Question: I'm trying to solve this problem and I'm not sure what to do next.
<URL>
Suppose that some preliminary image preprocessing was already done and you have data in form of coordinates of stars on two pictures. These pictures are about 100x100 millimeters, and coordinates are also given in millimeters relative to their center. Look at the schematic reprsentation below:

You see that in both pictures stars are shown in roughly circular area (think of it as of apperture of our telescope), and you can find out that they represent the same piece of the sky - thoulgh slightly rotated and slightly shifted.
You also can see that one of the stars (marked with red arrows) have changed its position relative to others.
Your task is to find out such a "wandering star" for it could be comet or asteroid with high probability.
Note that some stars which are close to the edge could be absent from one of pictures (due to shift) - but the "wandering star" is not that far from the center and therefore is presented on both of images.
contains two sections corresponding to two images.
Each sequence starts with a single integer - amount of stars listed.
Then the coordinates (X and Y) of stars follow.
should give two indexes (0-based) of the wandering star in the first and second section respectively.
The example is the same as pictures above. The star #29 from the first section with coordinates (-18.2, 11.1) is the same as the star #3 from the second section with coordinates (-19.7, 6.9).
94 # section 1 contains 94 stars
-47.5 -10.4
19.1 25.9
18.9 -10.4
-2.1 -47.6
...
...
92 # section 2 contains 92 stars
-14.8 10.9
18.8 -0.1
-11.3 5.7
-19.7 6.9
-11.5 -16.7
-45.4 -15.3
6.0 -46.9
-24.1 -26.3
30.2 27.4
...
...
The problem is that the vectors do no match, and don't even have the same size. So for example the first vector in the first section doesn't match the first in the second section, so I can't calculate the rotation matrix based on that. I also tried calculating it based on the centroids of each section, but some points on the edge might be absent, so they will have different centroids(I tried including only the vectors who's length is < 40, the size still doesn't match).
So my question is what should I base my calculations on? How do I find some matching vectors so I can calculate the rotation matrix on them? I need a push in the right direction.
What I did is implement the functions to find the rotation matrix between two given vectors. The formula I'm using:
transformed_vector = R * original_vector + t
where R is the rotation matrix and since the vector also moves along the axis a bit I'm also adding t
Now all I need is two vectors to base my calculations on.
Edit: I should probably mention that I'm actually given two arrays of vectors, one for each image, I'm not actually given the images. I need to find the star that moved based on those vectors.
Thanks!
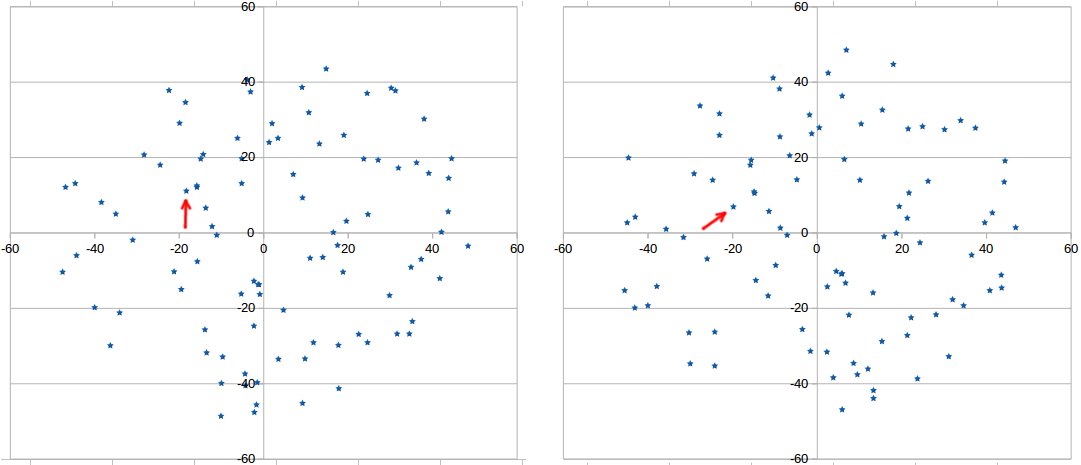
Answer: Have found some time/mood for this to make it more robust
- 'xy0[],xy1[]'- 'max_r'- 'max_err'
so here is the Algorithm:
1. sort xy0[] by x asc this makes the search faster and easier
2. find star clusters in xy0[] loop through all stars and cross reference them with stars nearby because of sorting the nearby stars will be also near current star index so just search close area before and after this star in array until x-distance cross the max_r add cluster to cl0[] cluster list if found (cluster is 2 and more close stars) before adding new cluster check if no cluster is near it and merge if too close to another cluster instead
3. full recompute found clusters avg coordinate distances between all stars inside sort them by distance asc
4. do the 1.,2.,3. also for xy1[],cl1[]
5. find matches between clusters so check if the distances list inside are the same (remember the lowest sum of abs error) if error is bigger then max_err reject this cluster match this is strong matching have tested on many clusters (big max_r) without miss match on this dataset
6. take 2 clusters from found clusters in cl0[] that have match found
7. take also the matched clusters
8. compute transformation between xy0[],xy1[] from this 4 points I use avg coordinate of cluster and it matches perfectly
This is the visual result:
- - 'xy0[]'- 'xy1[]'- 'xy0[]'- 'xy1[]'-
I use my own 'List<T>' template ...
- - 'List<int> x;''int x[];'- 'x[i]'- 'x.num'- 'x.add(5);''x[x.num]=5; x.num++;'
From this point you can check for matches between 'xy0 and transformed xy1'
- - 'max_err'- - - - - 'ix0[],ix1[]'
'''
//---------------------------------------------------------------------------
// answer: 29 3
// input data:
const int n0=94; double xy0[n0][2]=
{
-47.5,-10.4,19.1,25.9,18.9,-10.4,-2.1,-47.6,41.8,-12.1,-15.7,12.1,-11.0,-0.6,
-15.6,-7.6,14.9,43.5,16.6,0.1,3.6,-33.5,-14.2,20.8,17.8,-29.8,-2.2,-12.8,
44.6,19.7,17.9,-41.3,24.6,37.0,43.9,14.5,23.8,19.6,-4.2,-40.5,32.0,17.2,
22.6,-26.9,9.9,-33.4,-13.6,6.6,48.5,-3.5,-9.9,-39.9,-28.2,20.7,7.1,15.5,
-36.2,-29.9,-18.2,11.1,-1.2,-13.7,9.3,9.3,39.2,15.8,-5.2,-16.2,-34.9,5.0,
-13.4,-31.8,24.7,-29.1,1.4,24.0,-24.4,18.0,11.9,-29.1,36.3,18.6,30.3,38.4,
4.8,-20.5,-46.8,12.1,-44.2,-6.0,-1.4,-39.7,-1.0,-13.7,13.3,23.6,37.4,-7.0,
-22.3,37.8,17.6,-3.3,35.0,-9.1,-44.5,13.1,-5.1,19.7,-12.1,1.7,-30.9,-1.9,
-19.4,-15.0,10.8,31.9,19.7,3.1,29.9,-16.6,31.7,-26.8,38.1,30.2,3.5,25.1,
-14.8,19.6,2.1,29.0,-9.6,-32.9,24.8,4.9,-2.2,-24.7,-4.3,-37.4,-3.0,37.4,
-34.0,-21.2,-18.4,34.6,9.3,-45.2,-21.1,-10.3,-19.8,29.1,31.3,37.7,27.2,19.3,
-1.6,-45.6,35.3,-23.5,-39.9,-19.8,-3.8,40.6,-15.7,12.5,-0.8,-16.3,-5.1,13.1,
-13.8,-25.7,43.8,5.6,9.2,38.6,42.2,0.2,-10.0,-48.6,14.1,-6.5,34.6,-26.8,
11.1,-6.7,-6.1,25.1,-38.3,8.1,
};
const int n1=92; double xy1[n1][2]=
{
-14.8,10.9,18.8,-0.1,-11.3,5.7,-19.7,6.9,-11.5,-16.7,-45.4,-15.3,6.0,-46.9,
-24.1,-26.3,30.2,27.4,21.4,-27.2,12.1,-36.1,23.8,-38.7,41.5,5.3,-8.7,25.5,
36.6,-5.9,43.7,-14.6,-9.7,-8.6,34.7,-19.3,-15.5,19.3,21.4,3.9,34.0,29.8,
6.5,19.5,28.2,-21.7,13.4,-41.8,-25.9,-6.9,37.5,27.8,18.1,44.7,-43.0,-19.9,
-15.7,18.0,2.4,-31.6,9.6,-37.6,15.4,-28.8,43.6,-11.2,4.6,-10.2,-8.8,38.2,
8.7,-34.6,-4.7,14.1,-1.7,31.3,0.6,27.9,26.3,13.7,-1.2,26.3,32.1,-17.7,
15.5,32.6,-14.4,-12.6,22.3,-22.5,7.0,48.5,-6.4,20.5,-42.9,4.2,-23.0,31.6,
-24.6,14.0,-30.2,-26.5,-29.0,15.7,6.0,36.3,44.3,13.5,-27.6,33.7,13.4,-43.9,
10.5,28.9,47.0,1.4,10.2,14.0,13.3,-15.9,-3.4,-25.6,-14.7,10.5,21.6,27.6,
21.8,10.6,-37.8,-14.2,7.6,-21.8,-8.6,1.3,6.8,-13.3,40.9,-15.3,-10.3,41.1,
6.0,-10.8,-1.5,-31.4,-35.6,1.0,2.5,-14.3,24.4,-2.6,-24.1,-35.3,-29.9,-34.7,
15.9,-1.0,19.5,7.0,44.5,19.1,39.7,2.7,2.7,42.4,-23.0,25.9,25.0,28.2,31.2,-32.8,
3.9,-38.4,-44.8,2.7,-39.9,-19.3,-7.0,-0.6,5.8,-10.9,-44.5,19.9,-31.5,-1.2,
};
//---------------------------------------------------------------------------
struct _dist // distance structure
{
int ix; // star index
double d; // distance to it
_dist(){}; _dist(_dist& a){ *this=a; }; ~_dist(){}; _dist* operator = (const _dist *a) { *this=*a; return this; }; /*_dist* operator = (const _dist &a) { ...copy... return this; };*/
};
struct _cluster // star cluster structure
{
double x,y; // avg coordinate
int iy; // ix of cluster match in the other set or -1
double err; // error of cluster match
List<int> ix; // star ix
List<double> d; // distances of stars ix[] against each other
_cluster(){}; _cluster(_cluster& a){ *this=a; }; ~_cluster(){}; _cluster* operator = (const _cluster *a) { *this=*a; return this; }; /*_cluster* operator = (const _cluster &a) { ...copy... return this; };*/
};
const double max_r=5.0; // find cluster max radius
const double max_err=0.2; // match cluster max distance error treshold
const double max_rr=max_r*max_r;
const double max_errr=max_err*max_err;
int wi0,wi1; // result wandering star ix ...
int ix0[n0],ix1[n1]; // original star indexes
List<_cluster> cl0,cl1; // found clusters
double txy1[n1][2]; // transformed xy1[]
//---------------------------------------------------------------------------
double atanxy(double x,double y)
{
const double pi=M_PI;
const double pi2=2.0*M_PI;
int sx,sy;
double a;
const double _zero=1.0e-30;
sx=0; if (x<-_zero) sx=-1; if (x>+_zero) sx=+1;
sy=0; if (y<-_zero) sy=-1; if (y>+_zero) sy=+1;
if ((sy==0)&&(sx==0)) return 0;
if ((sx==0)&&(sy> 0)) return 0.5*pi;
if ((sx==0)&&(sy< 0)) return 1.5*pi;
if ((sy==0)&&(sx> 0)) return 0;
if ((sy==0)&&(sx< 0)) return pi;
a=y/x; if (a<0) a=-a;
a=atan(a);
if ((x>0)&&(y>0)) a=a;
if ((x<0)&&(y>0)) a=pi-a;
if ((x<0)&&(y<0)) a=pi+a;
if ((x>0)&&(y<0)) a=pi2-a;
return a;
}
//---------------------------------------------------------------------------
void compute()
{
int i0,i1,e,f;
double a,x,y;
// original indexes (to keep track)
for (e=0;e<n0;e++) ix0[e]=e;
for (e=0;e<n1;e++) ix1[e]=e;
// sort xy0[] by x asc
for (e=1;e;) for (e=0,i0=0,i1=1;i1<n0;i0++,i1++)
if (xy0[i0][0]>xy0[i1][0])
{
e=ix0[i0] ; ix0[i0] =ix0[i1] ; ix0[i1] =e; e=1;
a=xy0[i0][0]; xy0[i0][0]=xy0[i1][0]; xy0[i1][0]=a;
a=xy0[i0][1]; xy0[i0][1]=xy0[i1][1]; xy0[i1][1]=a;
}
// sort xy1[] by x asc
for (e=1;e;) for (e=0,i0=0,i1=1;i1<n1;i0++,i1++)
if (xy1[i0][0]>xy1[i1][0])
{
e=ix1[i0] ; ix1[i0] =ix1[i1] ; ix1[i1] =e; e=1;
a=xy1[i0][0]; xy1[i0][0]=xy1[i1][0]; xy1[i1][0]=a;
a=xy1[i0][1]; xy1[i0][1]=xy1[i1][1]; xy1[i1][1]=a;
}
_dist d;
_cluster c,*pc,*pd;
List<_dist> dist;
// find star clusters in xy0[]
for (cl0.num=0,i0=0;i0<n0;i0++)
{
for (dist.num=0,i1=i0+1;(i1<n0)&&(fabs(xy0[i0][0]-xy0[i1][0])<=max_r);i1++) // stars nearby
{
x=xy0[i0][0]-xy0[i1][0]; x*=x;
y=xy0[i0][1]-xy0[i1][1]; y*=y; a=x+y;
if (a<=max_rr) { d.ix=i1; d.d=a; dist.add(d); }
}
if (dist.num>=2) // add/compute cluster if found
{
c.ix.num=0; c.err=-1.0;
c.ix.add(i0); for (i1=0;i1<dist.num;i1++) c.ix.add(dist[i1].ix); c.iy=-1;
c.x=xy0[i0][0]; for (i1=0;i1<dist.num;i1++) c.x+=xy0[dist[i1].ix][0]; c.x/=dist.num+1;
c.y=xy0[i0][1]; for (i1=0;i1<dist.num;i1++) c.y+=xy0[dist[i1].ix][1]; c.y/=dist.num+1;
for (e=1,i1=0;i1<cl0.num;i1++)
{
pc=&cl0[i1];
x=c.x-pc->x; x*=x;
y=c.y-pc->y; y*=y; a=x+y;
if (a<max_rr) // merge if too close to another cluster
{
pc->x=0.5*(pc->x+c.x);
pc->y=0.5*(pc->y+c.y);
for (e=0;e<c.ix.num;e++)
{
for (f=0;f<pc->ix.num;f++)
if (pc->ix[f]==c.ix[e]) { f=-1; break; }
if (f>=0) pc->ix.add(c.ix[e]);
}
e=0; break;
}
}
if (e) cl0.add(c);
}
}
// full recompute clusters
for (f=0,pc=&cl0[f];f<cl0.num;f++,pc++)
{
// avg coordinate
pc->x=0.0; for (i1=0;i1<pc->ix.num;i1++) pc->x+=xy0[pc->ix[i1]][0]; pc->x/=pc->ix.num;
pc->y=0.0; for (i1=0;i1<pc->ix.num;i1++) pc->y+=xy0[pc->ix[i1]][1]; pc->y/=pc->ix.num;
// distances
for (pc->d.num=0,i0= 0;i0<pc->ix.num;i0++)
for ( i1=i0+1;i1<pc->ix.num;i1++)
{
x=xy0[pc->ix[i1]][0]-xy0[pc->ix[i0]][0]; x*=x;
y=xy0[pc->ix[i1]][1]-xy0[pc->ix[i0]][1]; y*=y;
pc->d.add(sqrt(x+y));
}
// sort by distance asc
for (e=1;e;) for (e=0,i0=0,i1=1;i1<pc->d.num;i0++,i1++)
if (pc->d[i0]>pc->d[i1])
{
a=pc->d[i0]; pc->d[i0]=pc->d[i1]; pc->d[i1]=a; e=1;
}
}
// find star clusters in xy1[]
for (cl1.num=0,i0=0;i0<n1;i0++)
{
for (dist.num=0,i1=i0+1;(i1<n1)&&(fabs(xy1[i0][0]-xy1[i1][0])<=max_r);i1++) // stars nearby
{
x=xy1[i0][0]-xy1[i1][0]; x*=x;
y=xy1[i0][1]-xy1[i1][1]; y*=y; a=x+y;
if (a<=max_rr) { d.ix=i1; d.d=a; dist.add(d); }
}
if (dist.num>=2) // add/compute cluster if found
{
c.ix.num=0; c.err=-1.0;
c.ix.add(i0); for (i1=0;i1<dist.num;i1++) c.ix.add(dist[i1].ix); c.iy=-1;
c.x=xy1[i0][0]; for (i1=0;i1<dist.num;i1++) c.x+=xy1[dist[i1].ix][0]; c.x/=dist.num+1;
c.y=xy1[i0][1]; for (i1=0;i1<dist.num;i1++) c.y+=xy1[dist[i1].ix][1]; c.y/=dist.num+1;
for (e=1,i1=0;i1<cl1.num;i1++)
{
pc=&cl1[i1];
x=c.x-pc->x; x*=x;
y=c.y-pc->y; y*=y; a=x+y;
if (a<max_rr) // merge if too close to another cluster
{
pc->x=0.5*(pc->x+c.x);
pc->y=0.5*(pc->y+c.y);
for (e=0;e<c.ix.num;e++)
{
for (f=0;f<pc->ix.num;f++)
if (pc->ix[f]==c.ix[e]) { f=-1; break; }
if (f>=0) pc->ix.add(c.ix[e]);
}
e=0; break;
}
}
if (e) cl1.add(c);
}
}
// full recompute clusters
for (f=0,pc=&cl1[f];f<cl1.num;f++,pc++)
{
// avg coordinate
pc->x=0.0; for (i1=0;i1<pc->ix.num;i1++) pc->x+=xy1[pc->ix[i1]][0]; pc->x/=pc->ix.num;
pc->y=0.0; for (i1=0;i1<pc->ix.num;i1++) pc->y+=xy1[pc->ix[i1]][1]; pc->y/=pc->ix.num;
// distances
for (pc->d.num=0,i0= 0;i0<pc->ix.num;i0++)
for ( i1=i0+1;i1<pc->ix.num;i1++)
{
x=xy1[pc->ix[i1]][0]-xy1[pc->ix[i0]][0]; x*=x;
y=xy1[pc->ix[i1]][1]-xy1[pc->ix[i0]][1]; y*=y;
pc->d.add(sqrt(x+y));
}
// sort by distance asc
for (e=1;e;) for (e=0,i0=0,i1=1;i1<pc->d.num;i0++,i1++)
if (pc->d[i0]>pc->d[i1])
{
a=pc->d[i0]; pc->d[i0]=pc->d[i1]; pc->d[i1]=a; e=1;
}
}
// find matches
for (i0=0,pc=&cl0[i0];i0<cl0.num;i0++,pc++) if (pc->iy<0){ e=-1; x=0.0;
for (i1=0,pd=&cl1[i1];i1<cl1.num;i1++,pd++) if (pc->d.num==pd->d.num)
{
for (y=0.0,f=0;f<pc->d.num;f++) y+=fabs(pc->d[f]-pd->d[f]);
if ((e<0)||(x>y)) { e=i1; x=y; }
}
x/=pc->d.num;
if ((e>=0)&&(x<max_err))
{
if (cl1[e].iy>=0) cl0[cl1[e].iy].iy=-1;
pc->iy =e; cl1[e].iy=i0;
pc->err=x; cl1[e].err=x;
}
}
// compute transform
double tx0,tx1,ty0,ty1,tc,ts;
tx0=0.0; tx1=0.0; ty0=0.0; ty1=0.0; tc=1.0; ts=0.0; i0=-1; i1=-1;
for (e=0,f=0,pc=&cl0[e];e<cl0.num;e++,pc++) if (pc->iy>=0) // find 2 clusters with match
{
if (f==0) i0=e;
if (f==1) { i1=e; break; }
f++;
}
if (i1>=0)
{
pc=&cl0[i0]; // translation and offset from xy0 set
pd=&cl0[i1];
tx1=pc->x;
ty1=pc->y;
a =atanxy(pd->x-pc->x,pd->y-pc->y);
pc=&cl1[pc->iy]; // translation and offset from xy1 set
pd=&cl1[pd->iy];
tx0=pc->x;
ty0=pc->y;
a-=atanxy(pd->x-pc->x,pd->y-pc->y);
tc=cos(a);
ts=sin(a);
}
// transform xy1 -> txy1 (in xy0 coordinate system)
for (i1=0;i1<n1;i1++)
{
x=xy1[i1][0]-tx0;
y=xy1[i1][1]-ty0;
txy1[i1][0]=x*tc-y*ts+tx1;
txy1[i1][1]=x*ts+y*tc+ty1;
}
// sort txy1[] by x asc (after transfrm)
for (e=1;e;) for (e=0,i0=0,i1=1;i1<n1;i0++,i1++)
if (txy1[i0][0]>txy1[i1][0])
{
e= ix1[i0] ; ix1[i0] = ix1[i1] ; ix1[i1] =e; e=1;
a=txy1[i0][0]; txy1[i0][0]=txy1[i1][0]; txy1[i1][0]=a;
a=txy1[i0][1]; txy1[i0][1]=txy1[i1][1]; txy1[i1][1]=a;
}
// find match between xy0,txy1 (this can be speeded up by exploiting sorted order)
int ix01[n0],ix10[n1];
for (i0=0;i0<n0;i0++) ix01[i0]=-1;
for (i1=0;i1<n1;i1++) ix10[i1]=-1;
for (i0=0;i0<n0;i0++){ a=-1.0;
for (i1=0;i1<n1;i1++)
{
x=xy0[i0][0]-txy1[i1][0]; x*=x;
y=xy0[i0][1]-txy1[i1][1]; y*=y; x+=y;
if (x<max_errr)
if ((a<0.0)||(a>x)) { a=x; ix01[i0]=i1; ix10[i1]=i0; }
}}
// find the closest stars from unmatched stars
a=-1.0; wi0=-1; wi1=-1;
for (i0=0;i0<n0;i0++) if (ix01[i0]<0)
for (i1=0;i1<n1;i1++) if (ix10[i1]<0)
{
x=xy0[i0][0]-txy1[i1][0]; x*=x;
y=xy0[i0][1]-txy1[i1][1]; y*=y; x+=y;
if ((wi0<0)||(a>x)) { a=x; wi0=i0; wi1=i1; }
}
}
//---------------------------------------------------------------------------
void draw()
{
bmp->Canvas->Font->Charset=OEM_CHARSET;
bmp->Canvas->Font->Name="System";
bmp->Canvas->Font->Pitch=fpFixed;
bmp->Canvas->Font->Color=0x00FFFF00;
bmp->Canvas->Brush->Color=0x00000000;
bmp->Canvas->FillRect(TRect(0,0,xs,ys));
_cluster *pc;
int i,x0,y0,x1,y1,x2,y2,xx,yy,r,_r=4;
double x,y,m;
x0=xs/6; x1=3*x0; x2=5*x0;
y0=ys/2; y1= y0; y2= y0;
x=x0/60.0; y=y0/60.0; if (x<y) m=x; else m=y;
// clusters match
bmp->Canvas->Pen ->Color=clAqua;
bmp->Canvas->Brush->Color=0x00303030;
for (i=0,pc=&cl0[i];i<cl0.num;i++,pc++)
if (pc->iy>=0)
{
x=pc->x*m; xx=x0+x;
y=pc->y*m; yy=y0-y;
bmp->Canvas->MoveTo(xx,yy);
x=cl1[pc->iy].x*m; xx=x1+x;
y=cl1[pc->iy].y*m; yy=y1-y;
bmp->Canvas->LineTo(xx,yy);
}
// clusters area
for (i=0,pc=&cl0[i];i<cl0.num;i++,pc++)
{
x=pc->x*m; xx=x0+x;
y=pc->y*m; yy=y0-y;
r=pc->d[pc->d.num-1]*m*0.5+_r;
bmp->Canvas->Ellipse(xx-r,yy-r,xx+r,yy+r);
bmp->Canvas->TextOutA(xx+r,yy+r,AnsiString().sprintf("%.3lf",pc->err));
}
for (i=0,pc=&cl1[i];i<cl1.num;i++,pc++)
{
x=pc->x*m; xx=x1+x;
y=pc->y*m; yy=y1-y;
r=pc->d[pc->d.num-1]*m*0.5+_r;
bmp->Canvas->Ellipse(xx-r,yy-r,xx+r,yy+r);
bmp->Canvas->TextOutA(xx+r,yy+r,AnsiString().sprintf("%.3lf",pc->err));
}
// stars
r=_r;
bmp->Canvas->Pen ->Color=clAqua;
bmp->Canvas->Brush->Color=clBlue;
for (i=0;i<n0;i++)
{
x=xy0[i][0]*m; xx=x0+x;
y=xy0[i][1]*m; yy=y0-y;
bmp->Canvas->Ellipse(xx-r,yy-r,xx+r,yy+r);
}
for (i=0;i<n1;i++)
{
x=xy1[i][0]*m; xx=x1+x;
y=xy1[i][1]*m; yy=y1-y;
bmp->Canvas->Ellipse(xx-r,yy-r,xx+r,yy+r);
}
// merged sets
r=_r;
bmp->Canvas->Pen ->Color=clBlue;
bmp->Canvas->Brush->Color=clBlue;
for (i=0;i<n0;i++)
{
x=xy0[i][0]*m; xx=x2+x;
y=xy0[i][1]*m; yy=y2-y;
bmp->Canvas->Ellipse(xx-r,yy-r,xx+r,yy+r);
}
r=_r-2;
bmp->Canvas->Pen ->Color=clGreen;
bmp->Canvas->Brush->Color=clGreen;
for (i=0;i<n1;i++)
{
x=txy1[i][0]*m; xx=x2+x;
y=txy1[i][1]*m; yy=y2-y;
bmp->Canvas->Ellipse(xx-r,yy-r,xx+r,yy+r);
}
// wandering star
r=_r+5;
bmp->Canvas->Pen ->Color=0x00FF8000;
bmp->Canvas->Font ->Color=0x00FF8000;
bmp->Canvas->Brush->Style=bsClear;
x=xy0[wi0][0]*m; xx=x2+x;
y=xy0[wi0][1]*m; yy=y2-y;
bmp->Canvas->Ellipse(xx-r,yy-r,xx+r,yy+r);
bmp->Canvas->TextOutA(xx+r,yy+r,ix0[wi0]);
bmp->Canvas->Pen ->Color=0x0040FF40;
bmp->Canvas->Font ->Color=0x0040FF40;
x=txy1[wi1][0]*m; xx=x2+x;
y=txy1[wi1][1]*m; yy=y2-y;
bmp->Canvas->Ellipse(xx-r,yy-r,xx+r,yy+r);
bmp->Canvas->TextOutA(xx+r,yy+r,ix1[wi1]);
bmp->Canvas->Brush->Style=bsSolid;
Form1->Canvas->Draw(0,0,bmp);
}
//---------------------------------------------------------------------------
'''
And here the final result:
- -